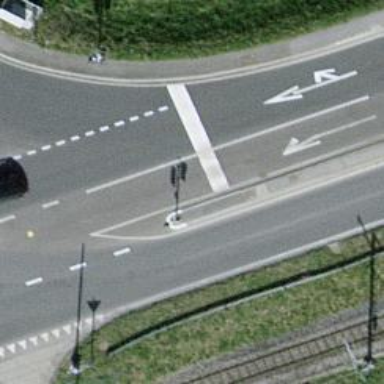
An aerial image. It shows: Road with traffic signals.